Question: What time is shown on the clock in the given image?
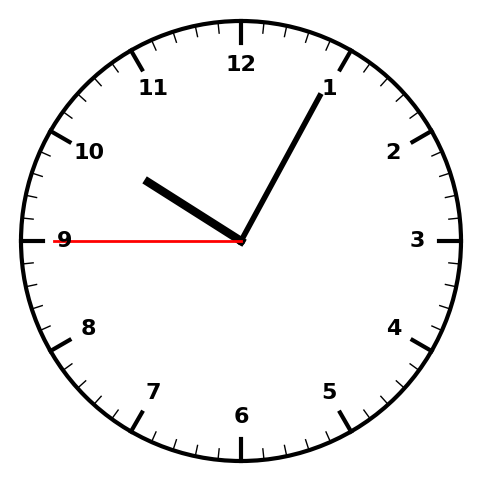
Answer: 10:04:45